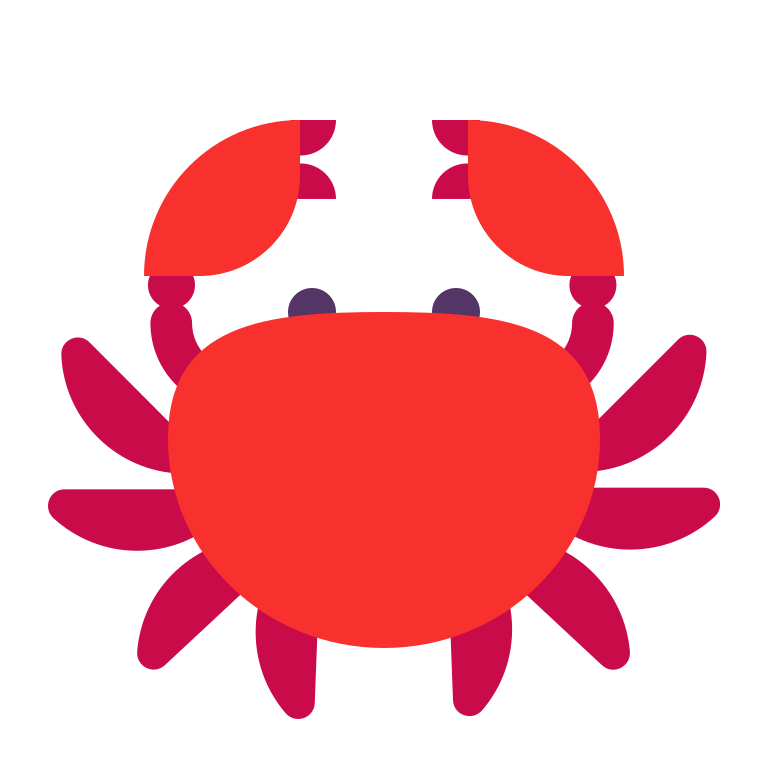
crab flat